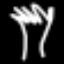
Label: palm tree